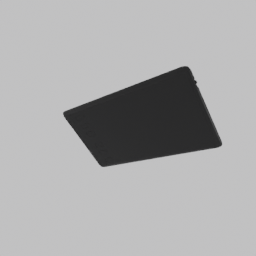
Label: electronics